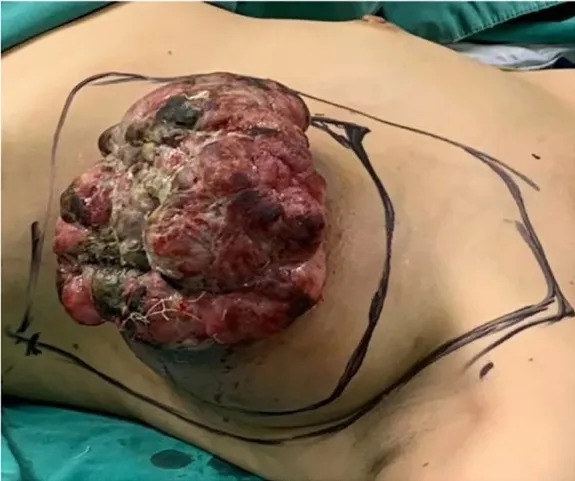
The preoperative measurement of the left breast mass was 17 cm x 15 cm x 10 cm.
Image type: medical_photograph (other_medical_photograph)